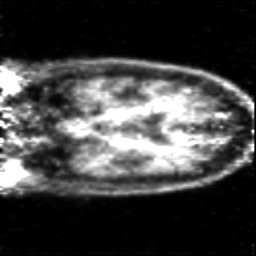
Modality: PET
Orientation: coronal
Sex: male
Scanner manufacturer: siemens